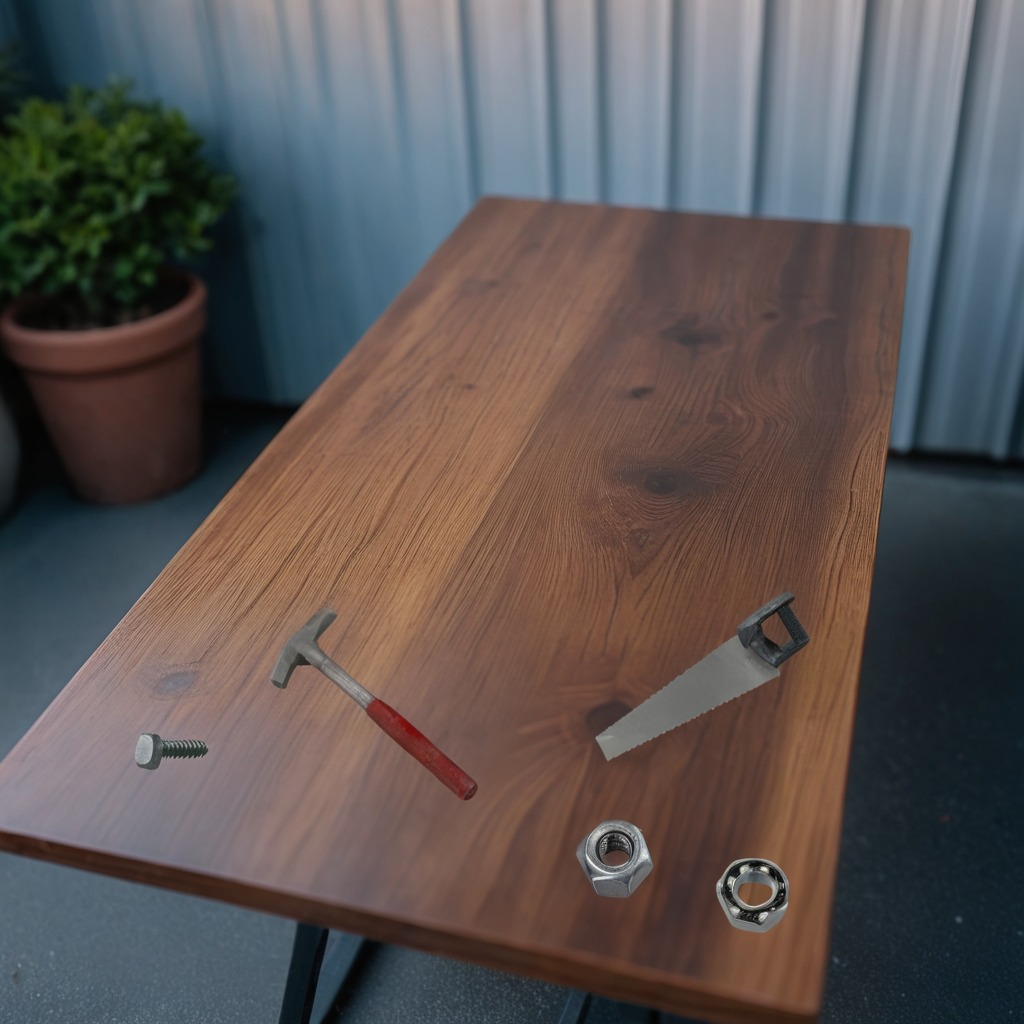
A metal ball bearing, a hammer, a metal machine screw, a handheld metal saw, and a metal nut are lying on the old table.